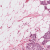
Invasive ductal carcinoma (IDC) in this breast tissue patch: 1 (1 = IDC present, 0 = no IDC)